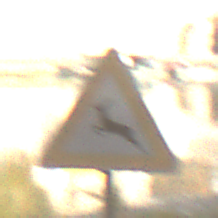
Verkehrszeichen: WildwechselRechts
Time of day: MorningAfternoon
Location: Outdoor (Suburban)
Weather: PartlyCloudy
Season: NotSpecified
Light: Natural